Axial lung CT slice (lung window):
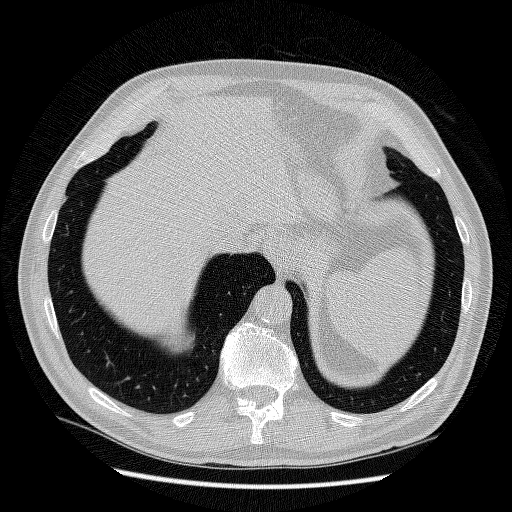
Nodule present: no